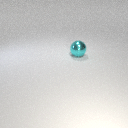
large cyan metal sphere